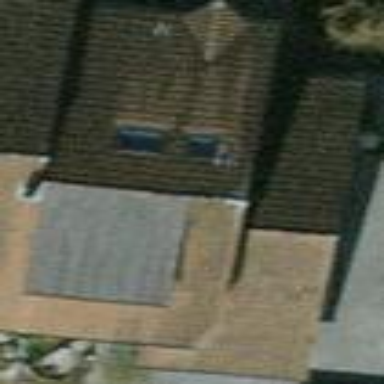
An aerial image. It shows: Terrace building.